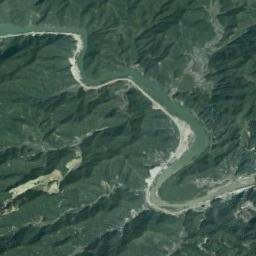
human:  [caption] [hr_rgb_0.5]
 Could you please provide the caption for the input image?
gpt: The dark green river with a winding bank goes through the mountainous area covered with vegetation .

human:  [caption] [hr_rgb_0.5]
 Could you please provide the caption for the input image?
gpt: A long, Winding, Light green river with white sand on the banks, Continuous green mountains on both sides, And large buildings .

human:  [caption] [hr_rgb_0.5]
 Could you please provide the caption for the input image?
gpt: The river goes through mountains with green plants .

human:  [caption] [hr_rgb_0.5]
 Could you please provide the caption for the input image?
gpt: There are many trees on either side of the river .

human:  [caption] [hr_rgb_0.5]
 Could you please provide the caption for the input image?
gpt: There are many green forests near the river .